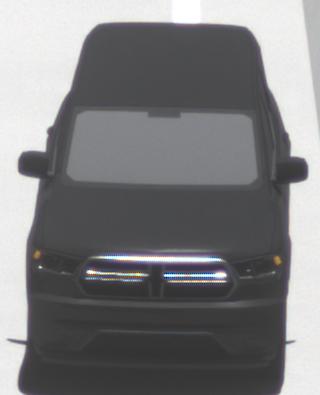
Make: Dodge
Model: Durango
Detailed model: Gen. 3
Model produced from: 2010
Doors: 5
Color: black
Road condition: dry road
Daytime: midday
Contrast: high contrast